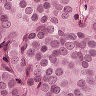
Metastatic tissue present: yes